Aerial crown-view tile of a tropical tree (Barro Colorado Island, Panama), acquired 20250124:
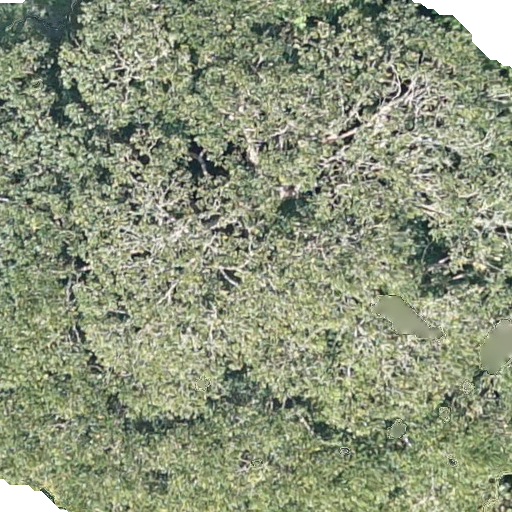
Species: Dipteryx oleifera
GBIF accepted scientific name: Dipteryx oleifera
Crown area: 557.721 m²